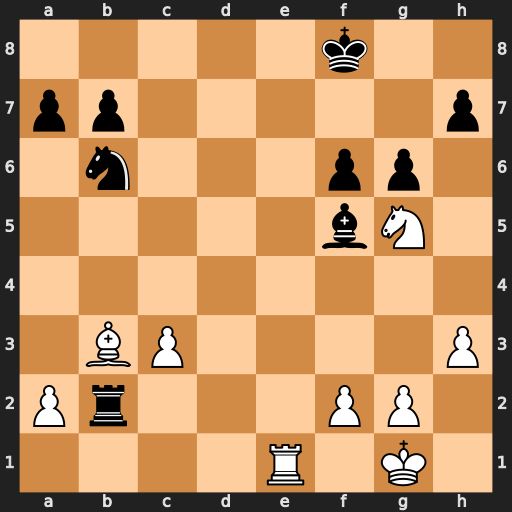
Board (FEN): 5k2/pp5p/1n3pp1/5bN1/8/1BP4P/Pr3PP1/4R1K1
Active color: w
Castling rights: -
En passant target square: -
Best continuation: Nxh7+ Kg7 Re7+